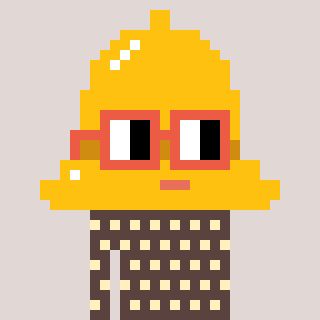
a pixel art character with square orange glasses, a bell-shaped head and a darkbrown-colored body on a warm background